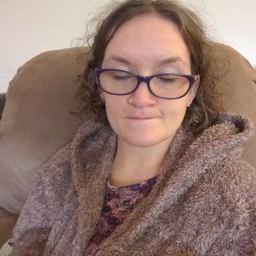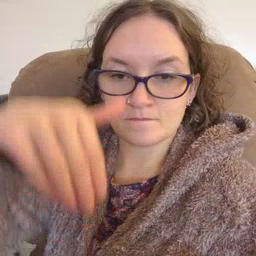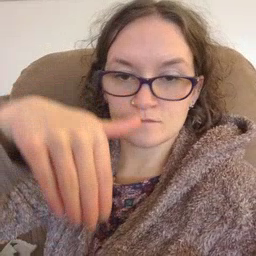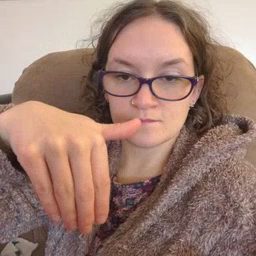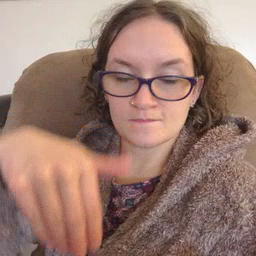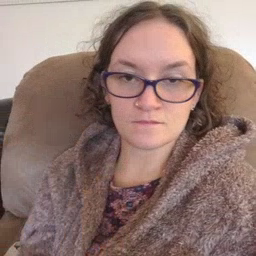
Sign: night